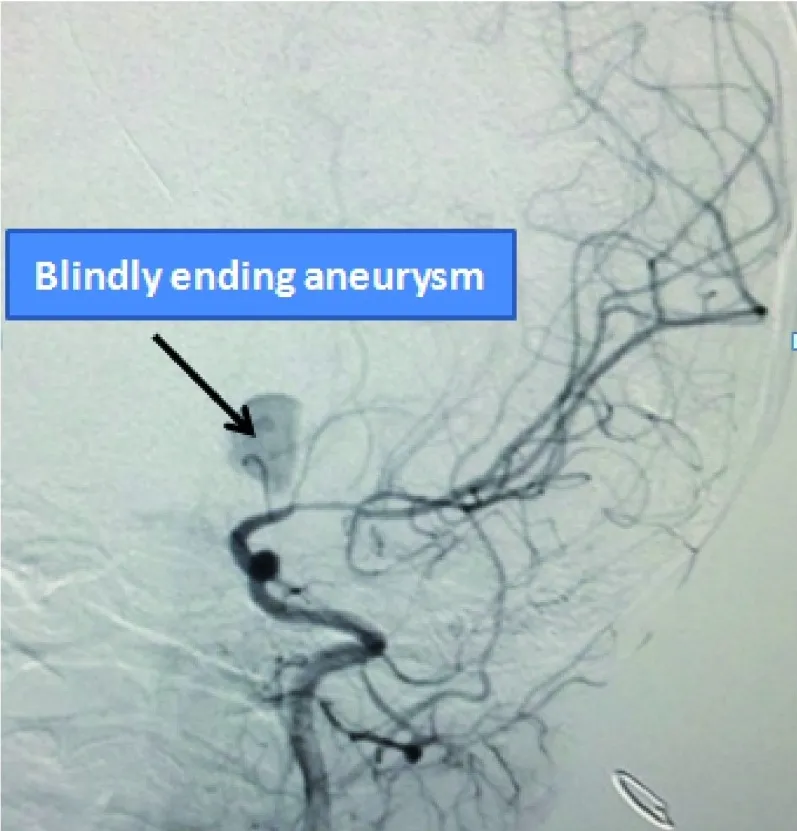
Diagnostic angiography showing the presence of blind left A1 aneurysm.
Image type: radiology (ct)